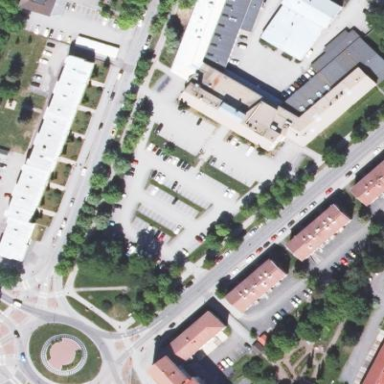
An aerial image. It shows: School.